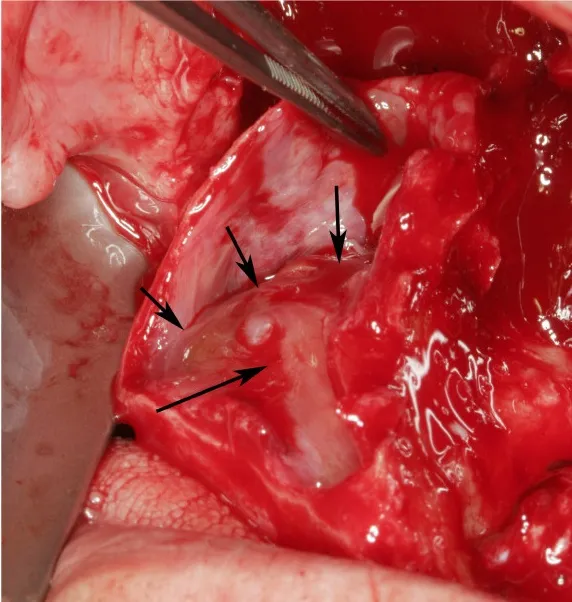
View from above to the grafted right maxillary sinus. Top of the former sinus augmentation (arrows).
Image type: medical_photograph (other_medical_photograph)